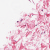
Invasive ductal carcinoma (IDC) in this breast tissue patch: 0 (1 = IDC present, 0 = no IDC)